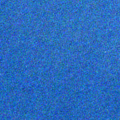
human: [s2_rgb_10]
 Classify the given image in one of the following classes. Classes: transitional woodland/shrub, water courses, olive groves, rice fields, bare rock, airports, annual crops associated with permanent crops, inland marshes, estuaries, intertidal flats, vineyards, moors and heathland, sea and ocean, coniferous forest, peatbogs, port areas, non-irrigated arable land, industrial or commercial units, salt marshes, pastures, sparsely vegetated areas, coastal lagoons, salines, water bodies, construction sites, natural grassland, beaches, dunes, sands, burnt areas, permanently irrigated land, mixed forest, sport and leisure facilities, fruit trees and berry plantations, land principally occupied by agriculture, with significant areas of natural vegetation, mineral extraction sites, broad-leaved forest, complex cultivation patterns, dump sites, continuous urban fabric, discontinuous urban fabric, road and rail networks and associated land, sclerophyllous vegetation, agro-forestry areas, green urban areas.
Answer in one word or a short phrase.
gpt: sea and ocean